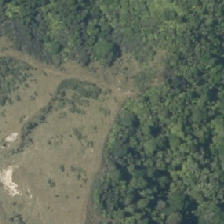
Land cover: manuka_kanuka